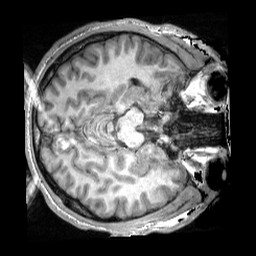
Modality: T1w
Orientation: axial
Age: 20
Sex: male
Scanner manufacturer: siemens
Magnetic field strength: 3 T
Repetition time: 2.3 s
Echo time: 0.00308 s